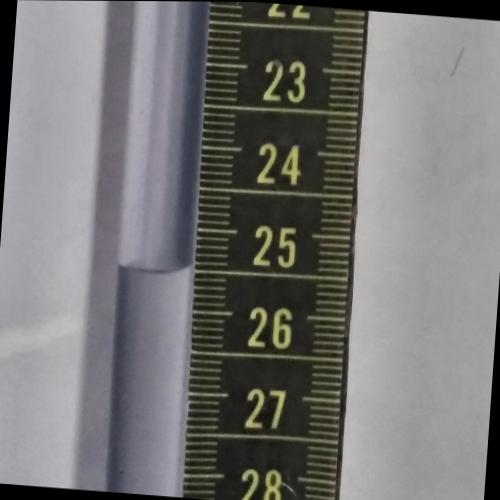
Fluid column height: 25.5 cm